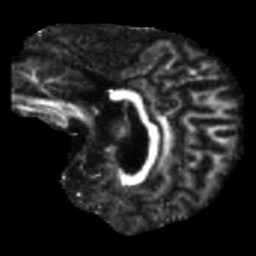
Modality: FA
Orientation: sagittal
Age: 47
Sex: male
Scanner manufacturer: siemens
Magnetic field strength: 3 T
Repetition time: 5.47 s
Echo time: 0.0854 s